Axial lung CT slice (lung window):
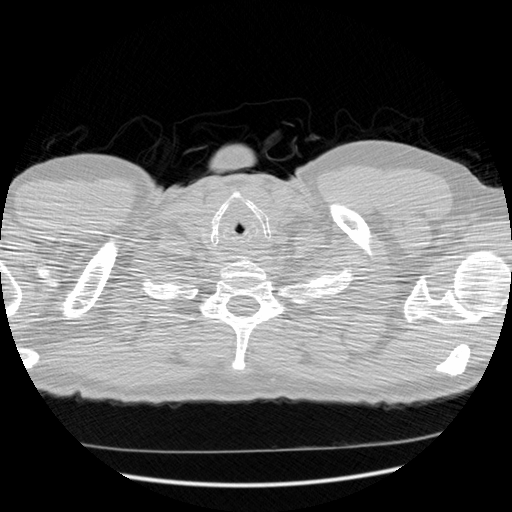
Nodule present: no